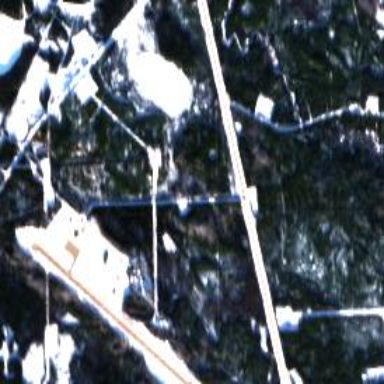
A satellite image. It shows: View of runway in airport.